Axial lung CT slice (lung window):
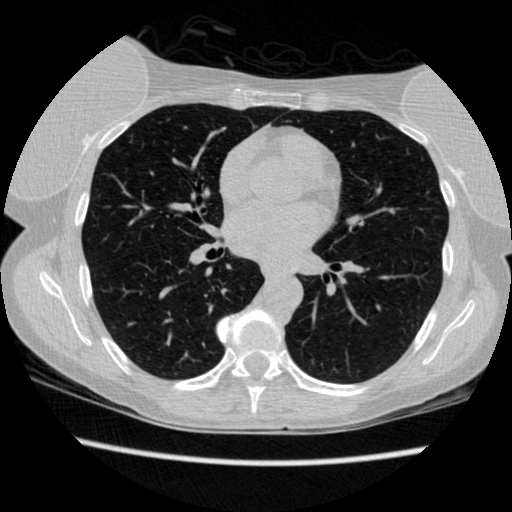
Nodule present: no